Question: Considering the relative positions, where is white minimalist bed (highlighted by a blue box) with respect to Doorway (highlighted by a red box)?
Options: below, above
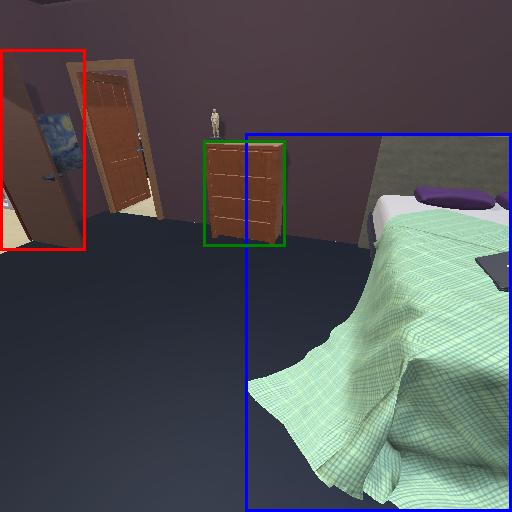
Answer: below